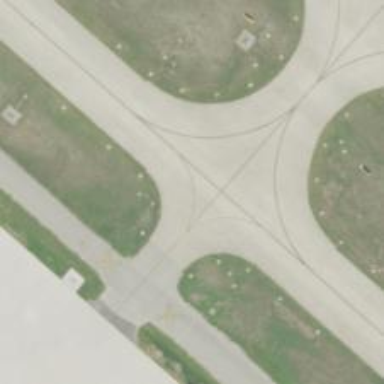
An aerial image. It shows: Image of taxiway at airport.